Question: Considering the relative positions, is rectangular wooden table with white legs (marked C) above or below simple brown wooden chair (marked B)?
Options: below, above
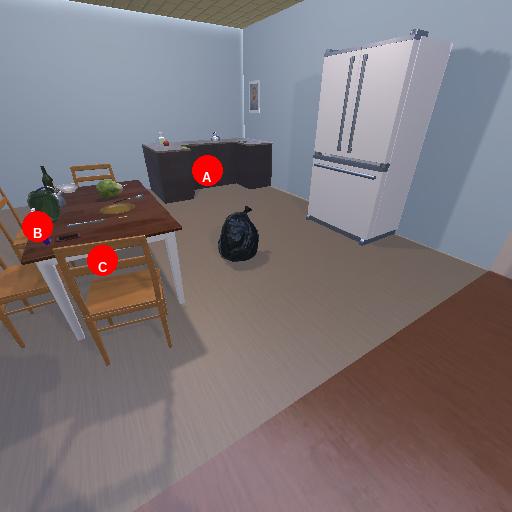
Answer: below